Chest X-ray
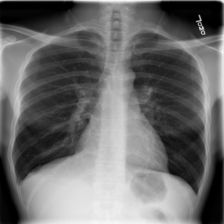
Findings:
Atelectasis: negative
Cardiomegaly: negative
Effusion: negative
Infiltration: positive
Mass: negative
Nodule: negative
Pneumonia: negative
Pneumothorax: negative
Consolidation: negative
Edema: negative
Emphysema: negative
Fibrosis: negative
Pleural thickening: negative
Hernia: negative